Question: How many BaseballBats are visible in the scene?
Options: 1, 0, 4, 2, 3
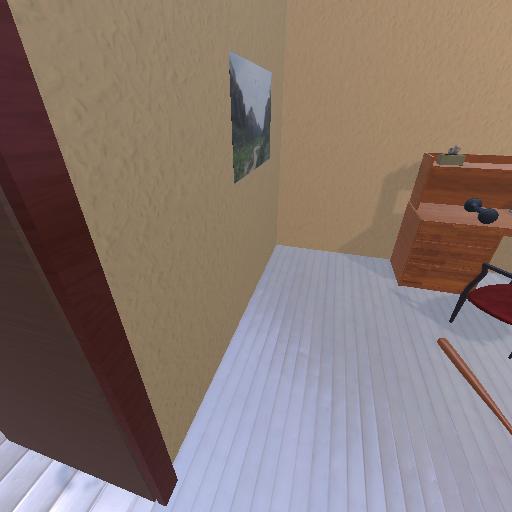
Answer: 1